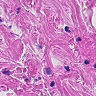
Metastatic tissue present: no